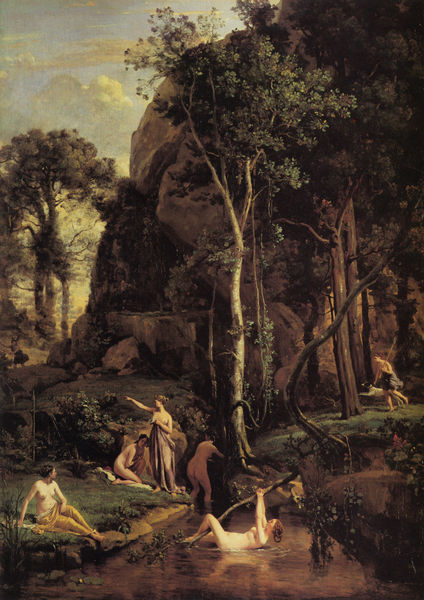
Titel: Diane surprise au bain, Diana wird beim Bad überrascht
Künstler: Jean Baptiste Camille Corot
Standort: New York (New York)
Institution: The Metropolitan Museum of Art
Schlagwörter: akt, baum, berg, blau, blätter, dunkel, felsen, gemälde, gruppe, himmel, laub, mann, nackt, schatten, umhang, wasser, weiß, wolken, akte, baden, badende, bäume, fluss, frauen, gelb, grün, landschaft, menschen, mädchen, ocker, see, sitzen, teich, ufer, äste, braun, brust, busen, damen, finger, frau, geste, grau, haar, hell, kleid, licht, profil, reden, schwarz, dame, gras, hund, tier, tuch, wiese, wolke, beige, malerei, faru, halten, inkarnat, mensch, stehen, stein, steine, tragen, ast, bach, birke, dämmerung, erde, ferne, kalt, natur, schilf, spiegelung, stamm, strauch, gewässer, sonne, gewand, gold, sitzend, stoff, decke, gewänder, klassizismus, pflanze, tal, wald, ranken, brüste, gesäß, hintern, rückenansicht, seitlich, sommer, wellen, liegen, laufen, warm, berge, fels, ausflug, böschung, romantik, stämme, weiblich, spielen, vergnügen, schaukel, nackte, erotik, erotisch, liegend, zeigen, hoch, gestalt, reflexion, klippe, flucht, bad, spiel, waschen, nacktheit, hängen, erschrecken, unbekleidet, zweig, idyll, nackig, urlaub, lichtung, gefahr, allegorie, frieden, ruf, aufmerksamkeit, besuch, efeu, jäger, nymphen, richtung, abgelegt, seerose, golden, arkadien, femme, ackt, graß, foret, bain, fleuve, spaß, krumm, diana, eau, sonnen, rait, laufend, frauengruppe, hinweis, ausflig, badeszene, erfrischung, hochragend, jan both, lieen, nacke, naktbaden, schaukeln, somme, sonnenbad, störung, van loo, warnung, nue, tronc, liane, jungfrauen, antiquite, rivière, nus, troncs, badetag, nues, 19. jahrhundert, bac, po, nu, abre, poussin, bibel szene, mythologique, abres, acte, act, roque, beigner, se beigner